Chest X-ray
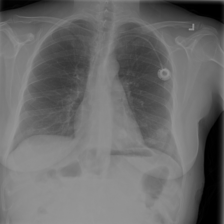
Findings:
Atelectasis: negative
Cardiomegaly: negative
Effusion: negative
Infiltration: negative
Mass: negative
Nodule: negative
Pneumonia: negative
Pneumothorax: positive
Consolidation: negative
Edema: negative
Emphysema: negative
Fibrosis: negative
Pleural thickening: negative
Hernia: negative